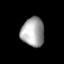
Tissue: lung
Cell type: Epithelial cells
Senescence score: 0.2297
Nuclear area (px): 659
Mean DAPI intensity: 164.197